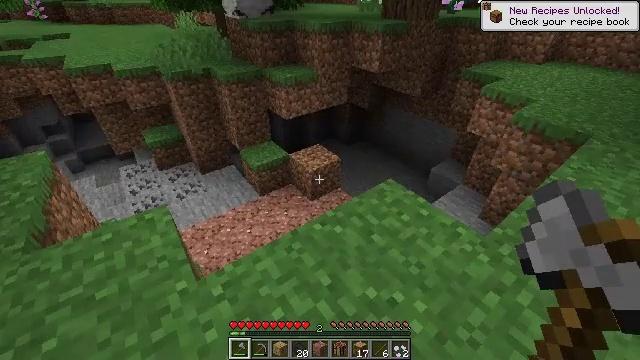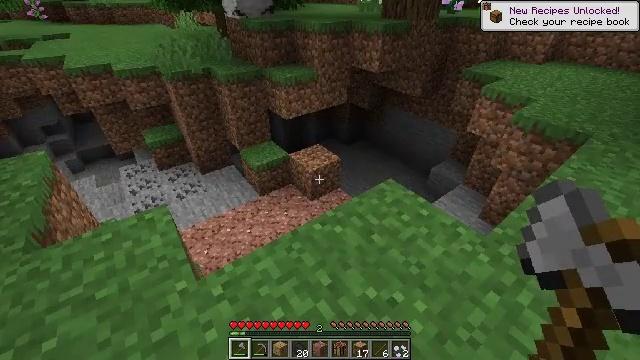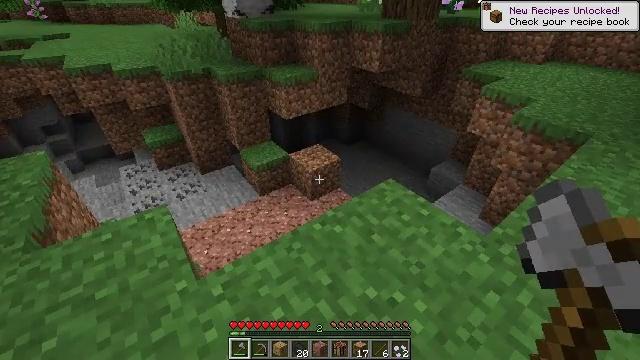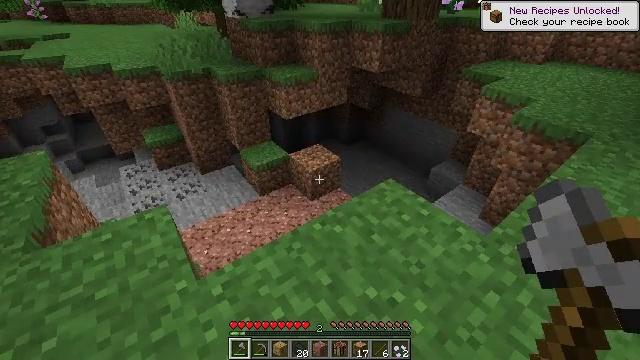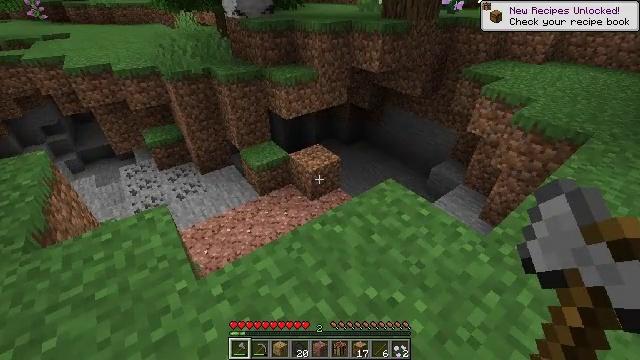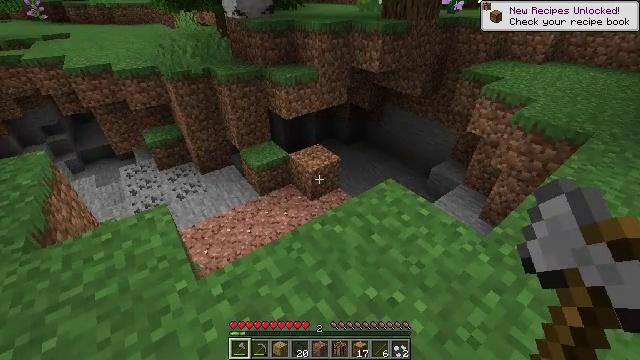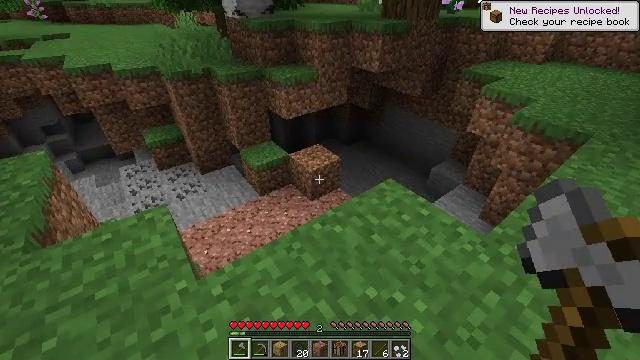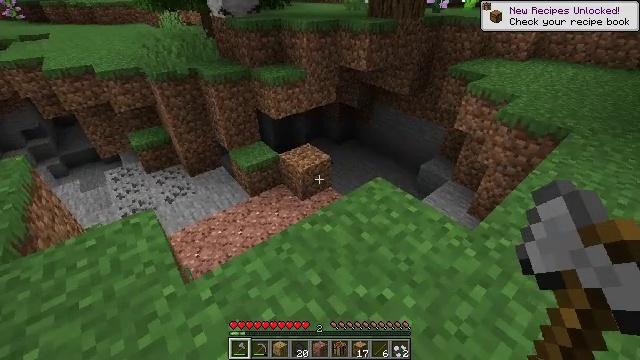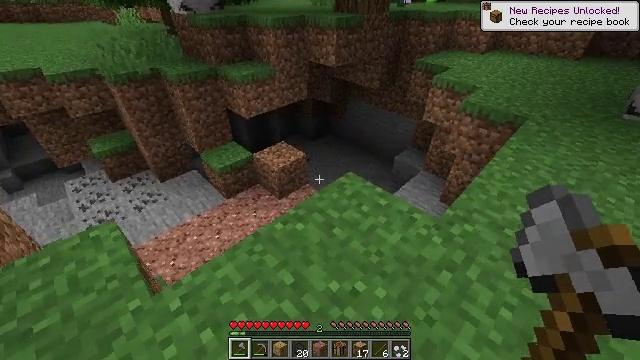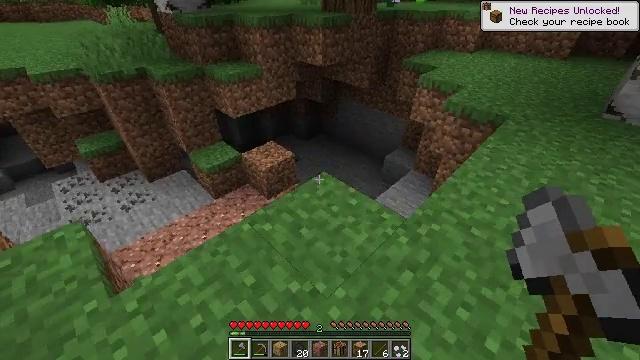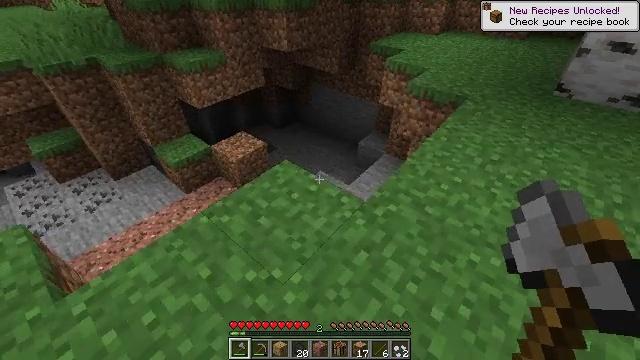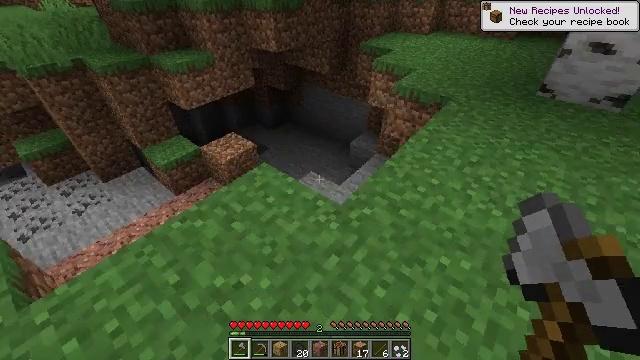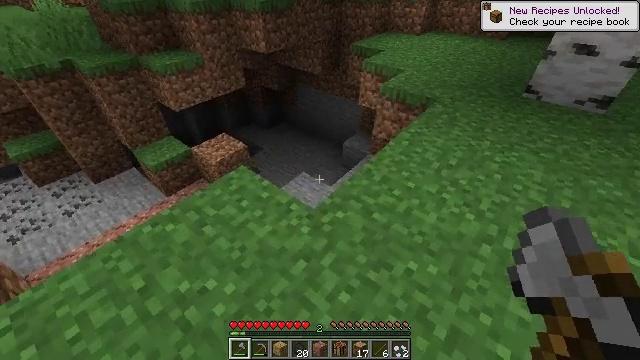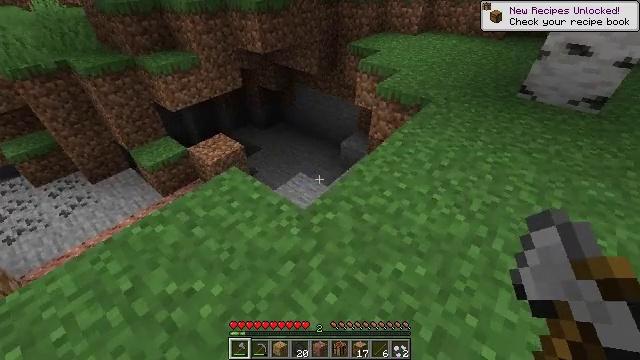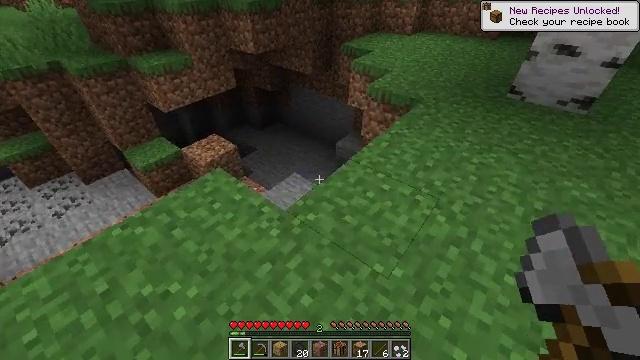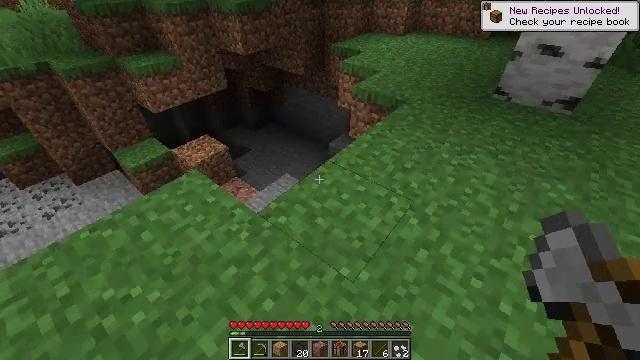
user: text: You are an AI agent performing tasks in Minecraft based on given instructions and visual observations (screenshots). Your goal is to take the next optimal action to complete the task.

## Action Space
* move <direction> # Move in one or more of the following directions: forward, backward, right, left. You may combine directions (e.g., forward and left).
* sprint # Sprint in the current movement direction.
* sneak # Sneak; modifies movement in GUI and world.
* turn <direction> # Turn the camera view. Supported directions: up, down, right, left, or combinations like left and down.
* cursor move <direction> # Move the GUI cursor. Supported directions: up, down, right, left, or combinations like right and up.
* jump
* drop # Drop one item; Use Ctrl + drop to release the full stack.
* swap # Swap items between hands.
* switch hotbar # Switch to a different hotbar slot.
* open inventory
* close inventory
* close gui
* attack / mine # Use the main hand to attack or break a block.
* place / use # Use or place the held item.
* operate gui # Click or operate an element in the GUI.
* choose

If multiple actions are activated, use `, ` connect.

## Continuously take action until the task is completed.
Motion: motion action
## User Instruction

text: Gather lilac from the ground.
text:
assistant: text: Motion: no_op
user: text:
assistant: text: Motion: no_op
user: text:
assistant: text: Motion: no_op
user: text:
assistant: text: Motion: no_op
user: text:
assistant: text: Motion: no_op
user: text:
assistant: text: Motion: no_op
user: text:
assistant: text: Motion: move right, turn right
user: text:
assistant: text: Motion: move right, turn right
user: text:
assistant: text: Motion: move right
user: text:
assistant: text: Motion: move right, turn right and down
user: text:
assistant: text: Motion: move right
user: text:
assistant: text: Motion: move right
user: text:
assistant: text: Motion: move right
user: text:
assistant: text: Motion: move right
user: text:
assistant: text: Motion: move forward and move right
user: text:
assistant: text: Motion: move forward and move right
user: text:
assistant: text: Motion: move forward and move right
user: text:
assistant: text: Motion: move forward and move right
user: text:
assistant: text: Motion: move forward and move right
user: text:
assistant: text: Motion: move forward and move right, turn left
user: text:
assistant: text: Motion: move forward and move right, turn left
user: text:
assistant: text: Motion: move forward and move right, turn left
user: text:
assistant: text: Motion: move forward and move right, turn left
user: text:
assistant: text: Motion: move forward and move right, turn left
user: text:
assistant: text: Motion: move forward and move right, turn left
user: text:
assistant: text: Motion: move forward and move right, turn left and up
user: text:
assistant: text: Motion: move forward and move right, turn left
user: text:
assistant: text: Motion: move forward and move right, turn left
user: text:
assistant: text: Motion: move forward and move right, turn left
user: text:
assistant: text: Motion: move forward and move right, turn left